Field crop: maize
Growth stage: 2
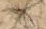
Species: salsola